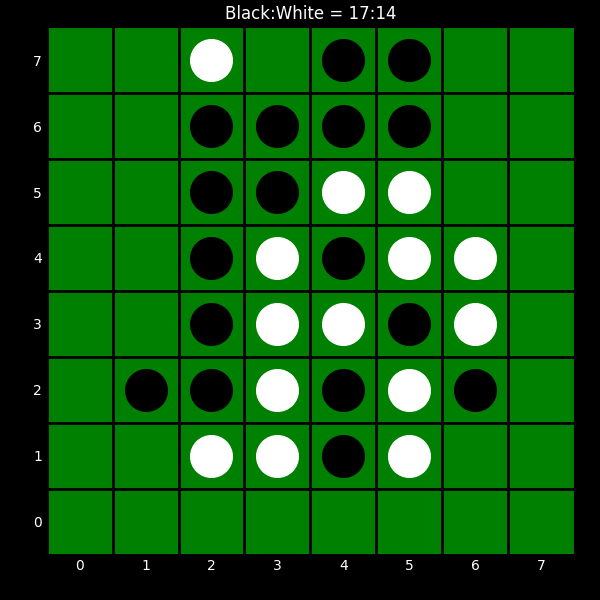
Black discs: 17
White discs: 14